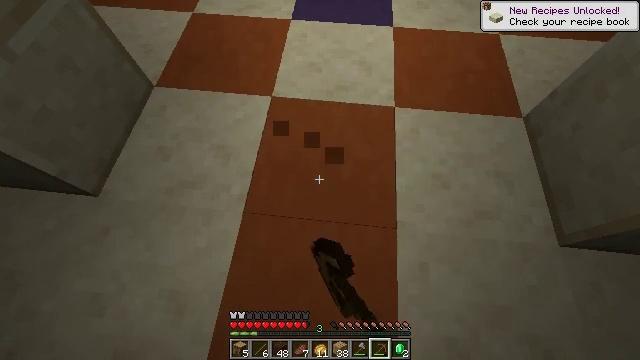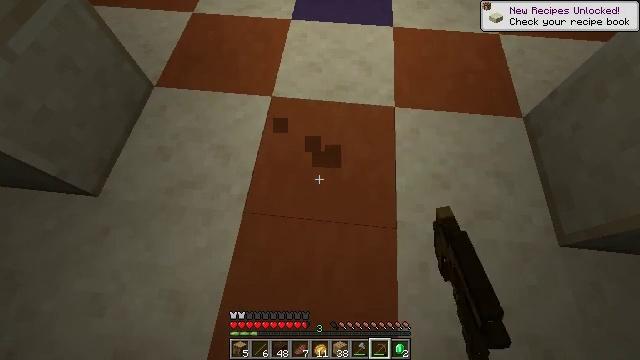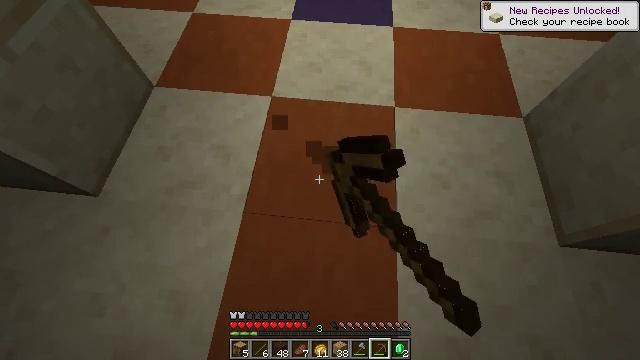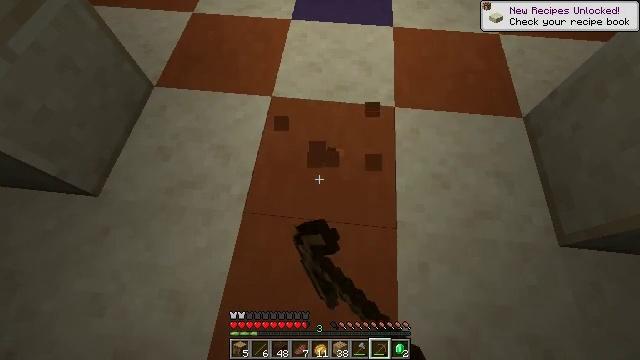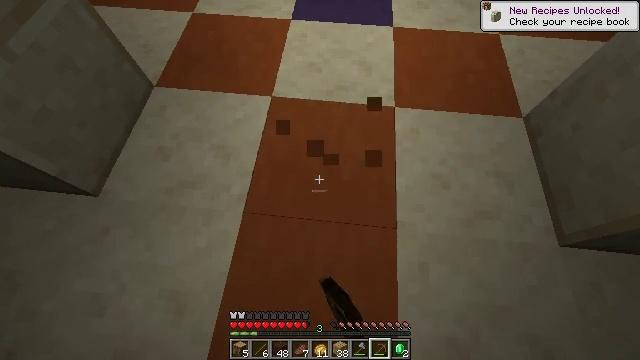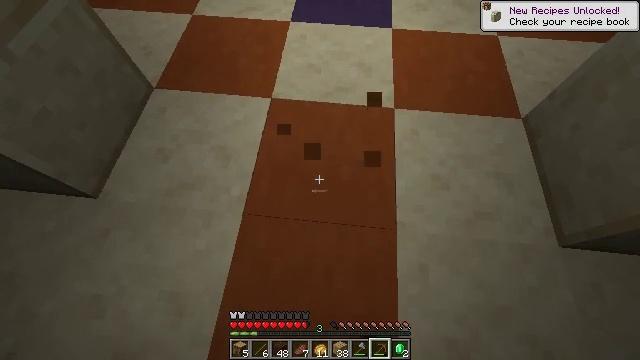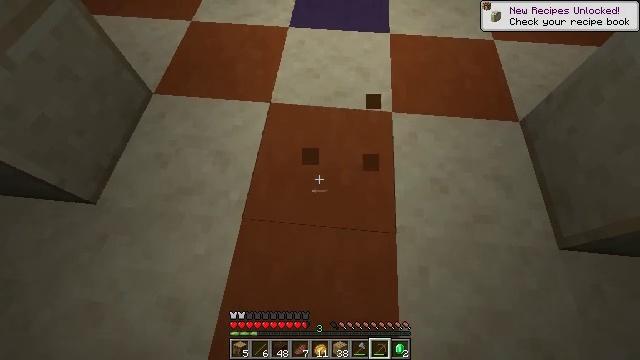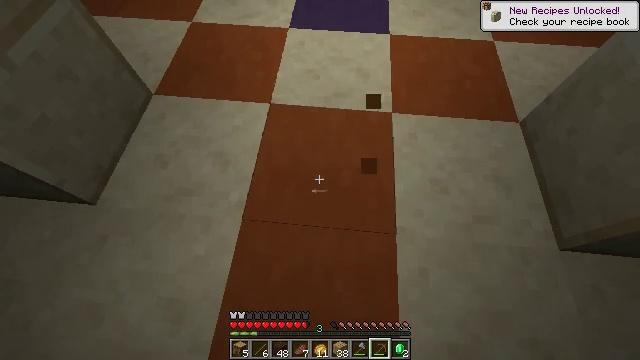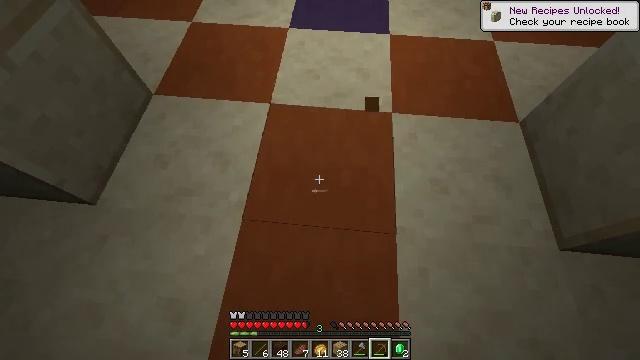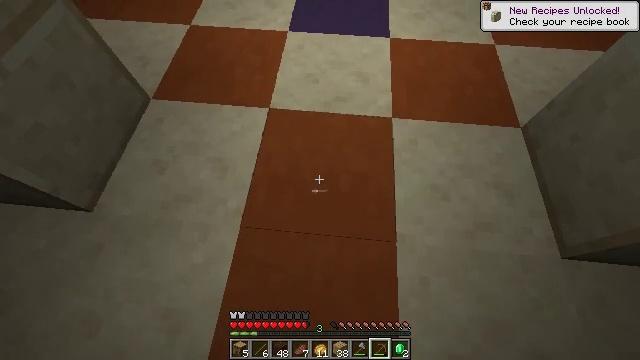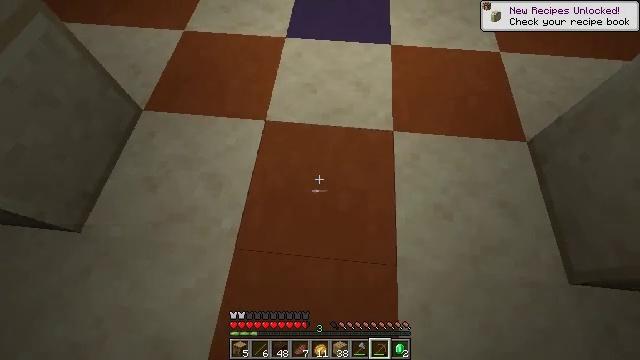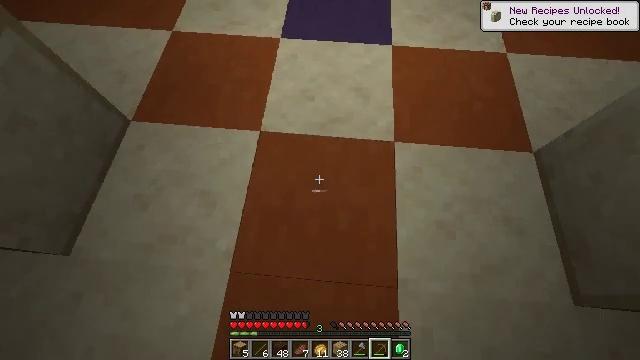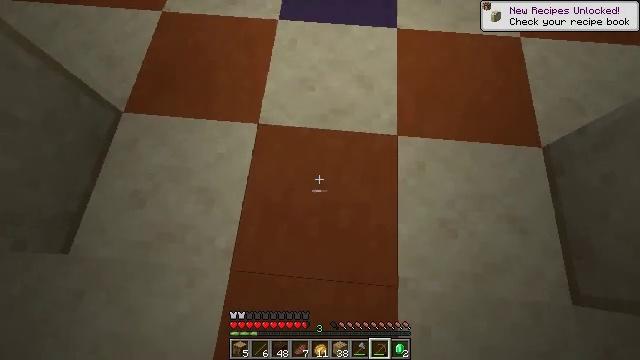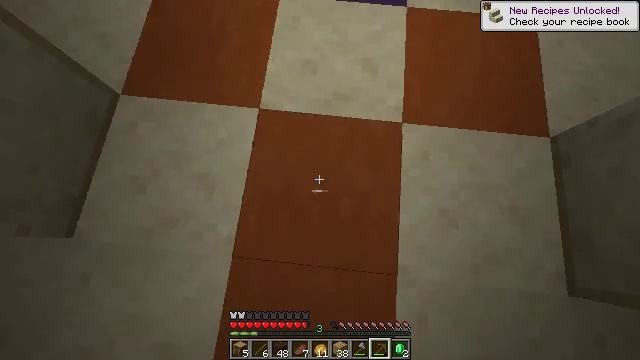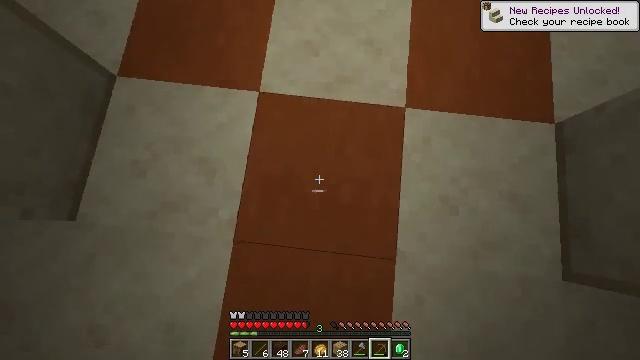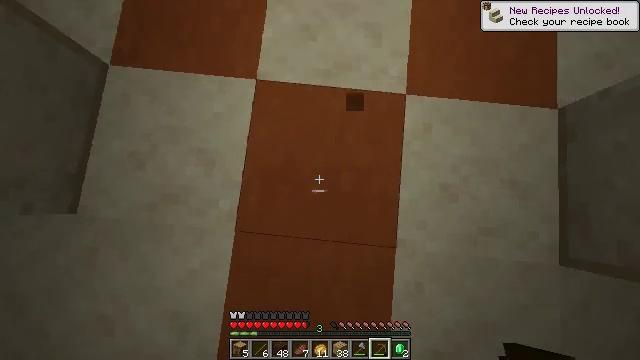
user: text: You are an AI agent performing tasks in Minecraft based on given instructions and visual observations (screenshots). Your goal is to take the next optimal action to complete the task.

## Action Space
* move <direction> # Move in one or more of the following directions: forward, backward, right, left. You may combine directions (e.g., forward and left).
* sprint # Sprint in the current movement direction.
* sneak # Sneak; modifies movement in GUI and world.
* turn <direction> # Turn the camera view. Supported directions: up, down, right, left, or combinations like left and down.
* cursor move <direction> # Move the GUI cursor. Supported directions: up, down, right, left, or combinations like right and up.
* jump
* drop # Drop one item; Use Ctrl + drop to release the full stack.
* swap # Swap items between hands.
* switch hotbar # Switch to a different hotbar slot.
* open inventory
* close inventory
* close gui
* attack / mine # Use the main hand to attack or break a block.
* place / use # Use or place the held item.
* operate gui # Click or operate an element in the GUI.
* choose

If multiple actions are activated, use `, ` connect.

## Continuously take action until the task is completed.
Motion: motion action
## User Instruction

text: Harvest the orange terracotta from structures or biomes.
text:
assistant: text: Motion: attack / mine
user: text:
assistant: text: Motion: attack / mine
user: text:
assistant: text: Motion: attack / mine
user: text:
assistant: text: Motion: no_op
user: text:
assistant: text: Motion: no_op
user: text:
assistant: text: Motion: no_op
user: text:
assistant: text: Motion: no_op
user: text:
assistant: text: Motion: no_op
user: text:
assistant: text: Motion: move forward
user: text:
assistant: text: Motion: move forward
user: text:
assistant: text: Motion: move forward, turn down
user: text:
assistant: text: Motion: turn down
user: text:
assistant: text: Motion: turn down
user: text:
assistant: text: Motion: turn down
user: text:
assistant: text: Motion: turn down, attack / mine
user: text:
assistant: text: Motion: turn right and down, attack / mine
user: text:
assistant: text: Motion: attack / mine
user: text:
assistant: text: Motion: turn right, attack / mine
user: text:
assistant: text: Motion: turn right, attack / mine
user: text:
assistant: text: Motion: turn right, attack / mine
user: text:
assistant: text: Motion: turn right and up, attack / mine
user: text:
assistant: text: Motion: turn right, attack / mine
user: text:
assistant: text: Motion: attack / mine
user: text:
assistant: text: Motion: attack / mine
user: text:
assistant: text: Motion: attack / mine
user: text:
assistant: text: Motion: attack / mine
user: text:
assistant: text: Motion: attack / mine
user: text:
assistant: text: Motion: attack / mine
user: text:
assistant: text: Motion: attack / mine
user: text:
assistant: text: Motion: attack / mine